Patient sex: F
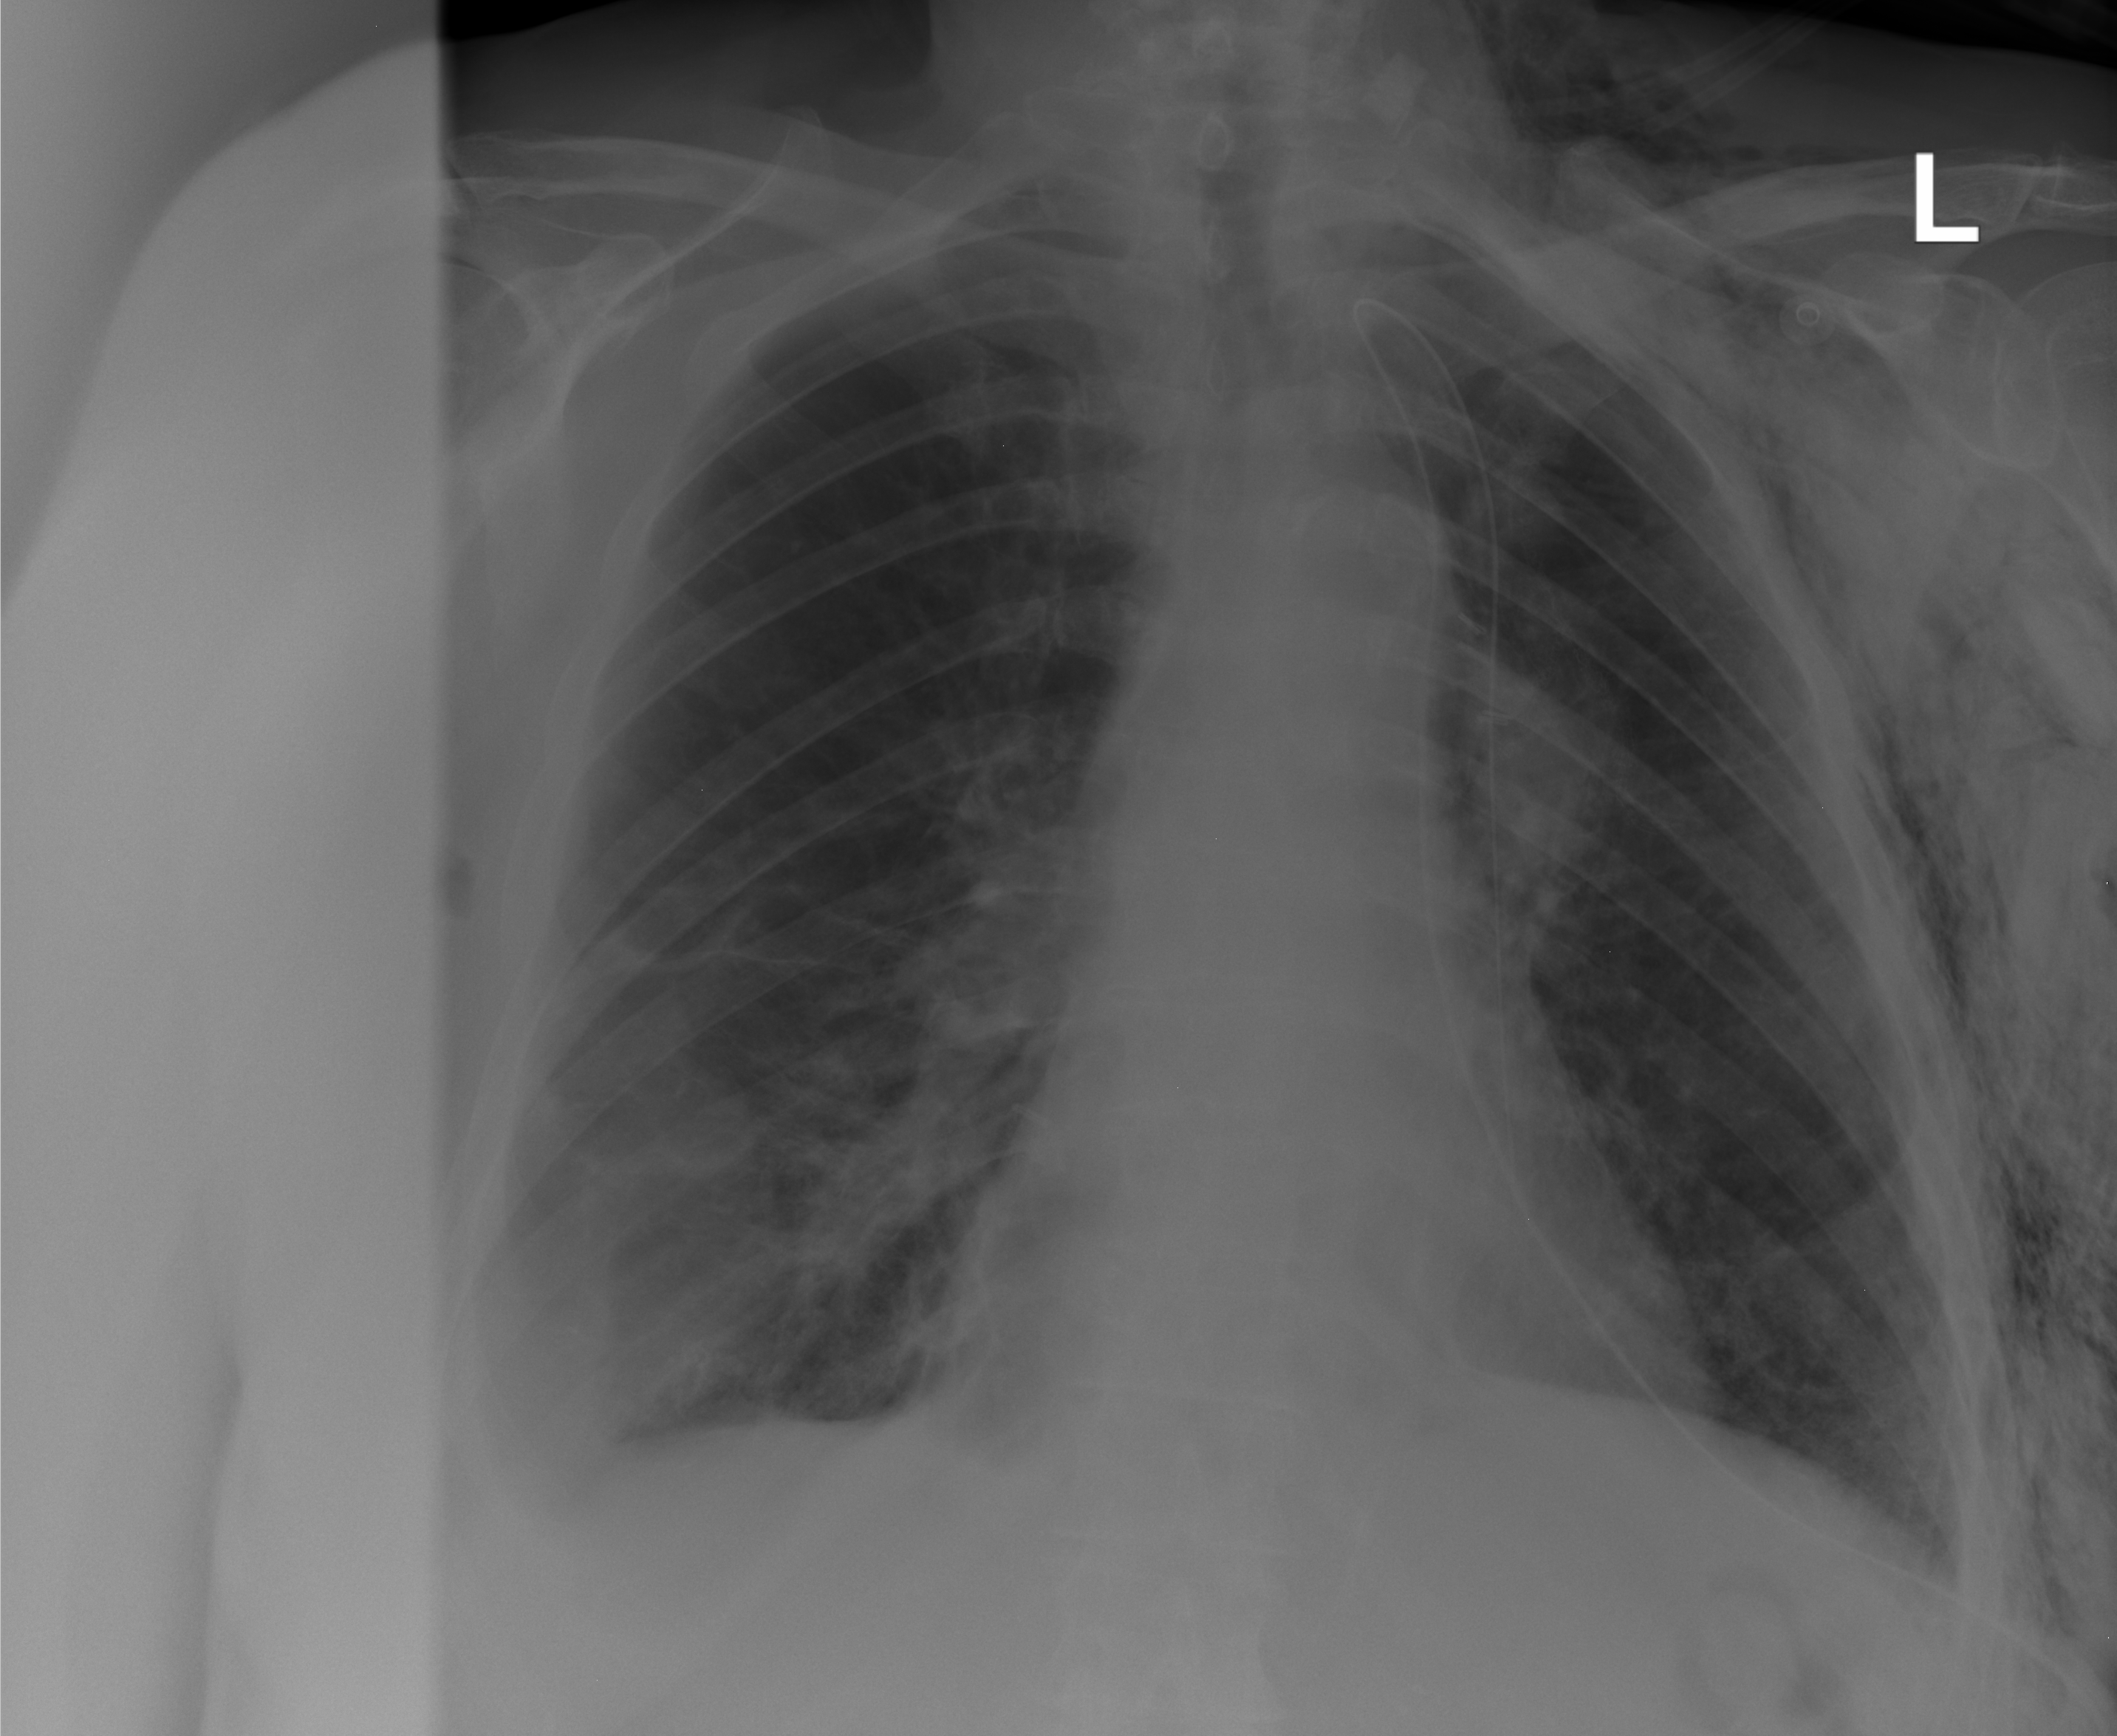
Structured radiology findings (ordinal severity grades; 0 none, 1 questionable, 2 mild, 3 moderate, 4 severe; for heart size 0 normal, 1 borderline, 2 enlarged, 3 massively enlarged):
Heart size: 0
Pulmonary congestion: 0
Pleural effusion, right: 0
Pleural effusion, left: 0
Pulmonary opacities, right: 0
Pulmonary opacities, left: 0
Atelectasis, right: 2
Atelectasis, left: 1